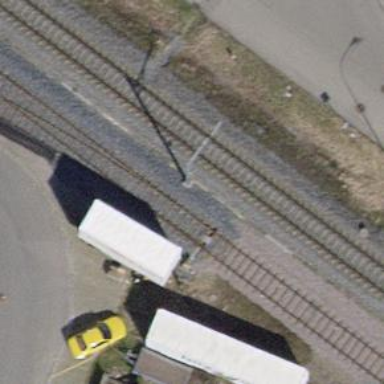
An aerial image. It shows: Single railway spur track.